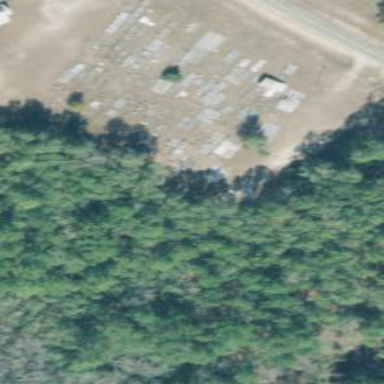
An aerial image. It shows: Cemetery.